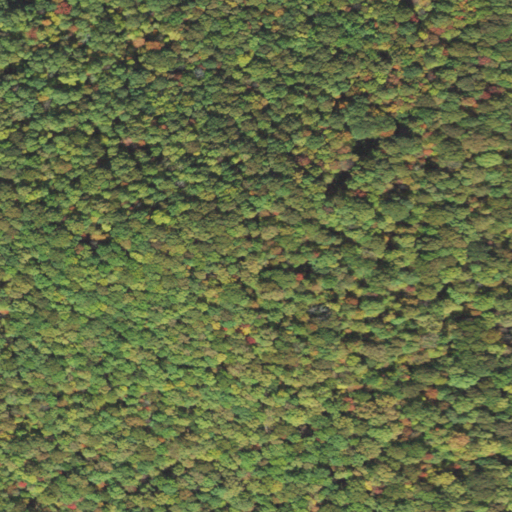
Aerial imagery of mountain in Pennsylvania named Fork Hill containing only deciduous forest